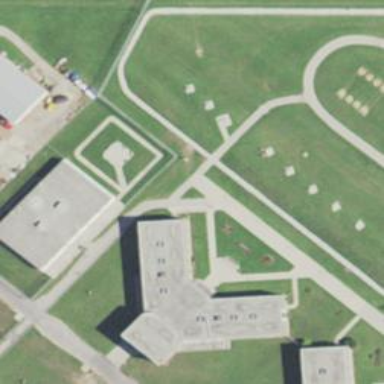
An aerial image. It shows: Prison building.